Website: macys
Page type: account-selection
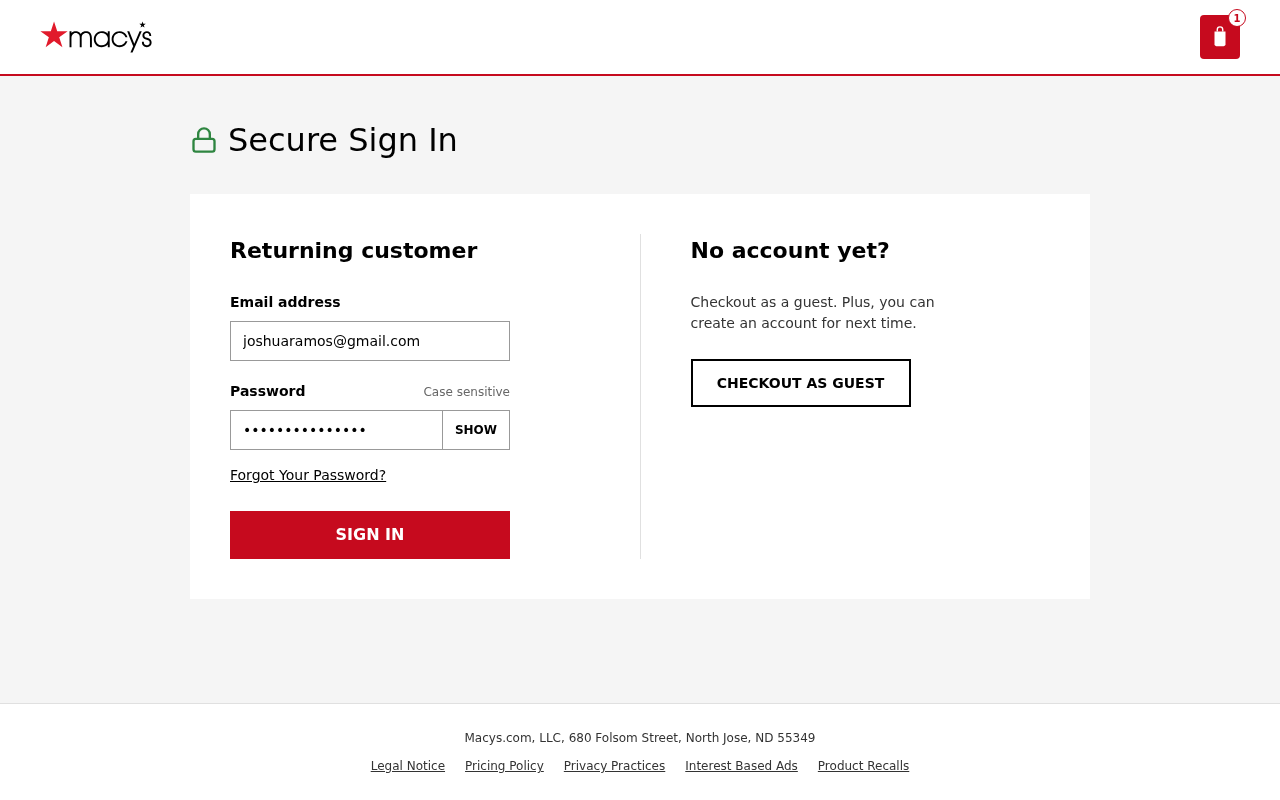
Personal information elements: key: PII_EMAIL
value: joshuaramos@gmail.com
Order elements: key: ORDER_NUM_ITEMS
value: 1